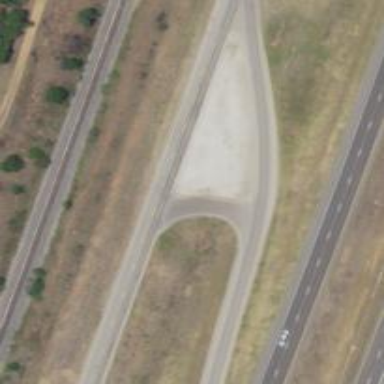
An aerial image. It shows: Motorway link.